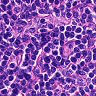
Metastatic tissue present: no